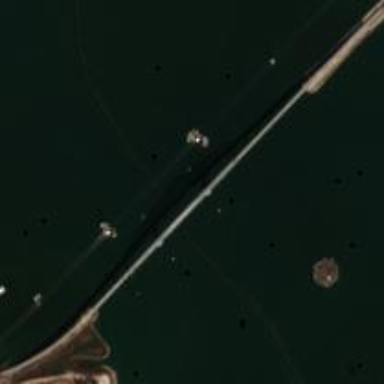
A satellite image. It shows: Man-made bridge.